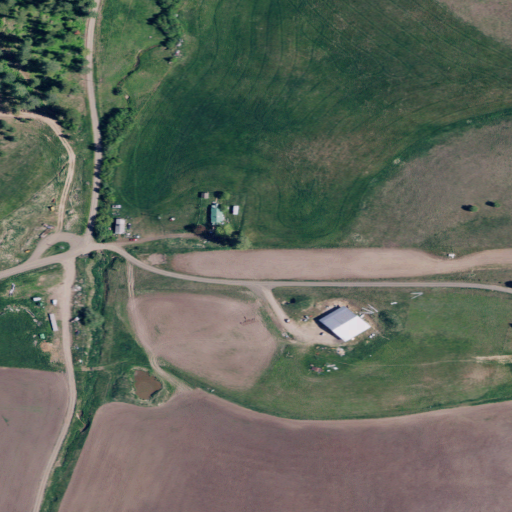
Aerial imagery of valley in Idaho named Garden Gulch containing pasture, shrub, evergreen forest, open development, and grassland